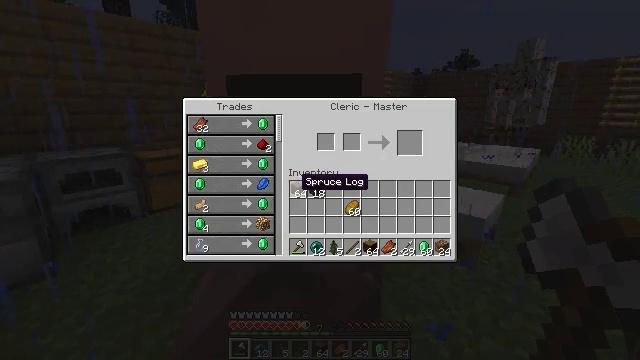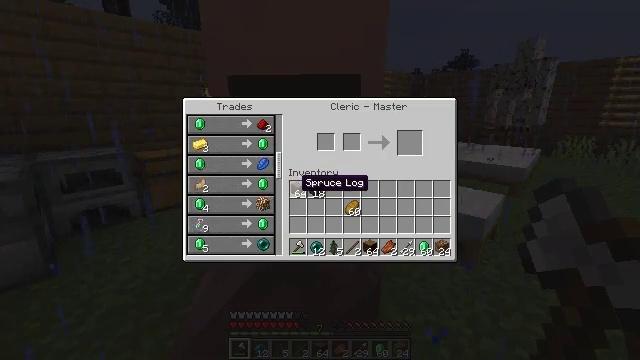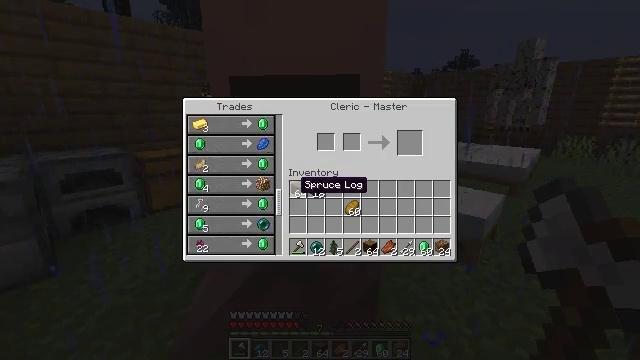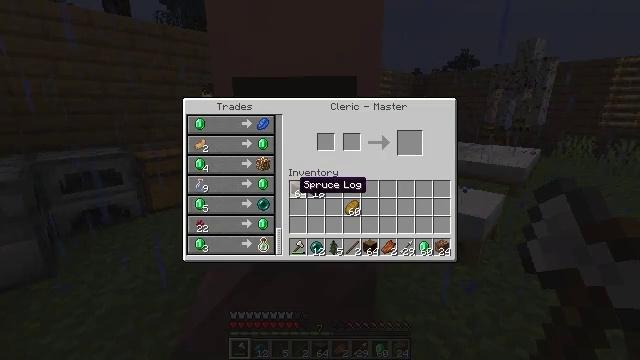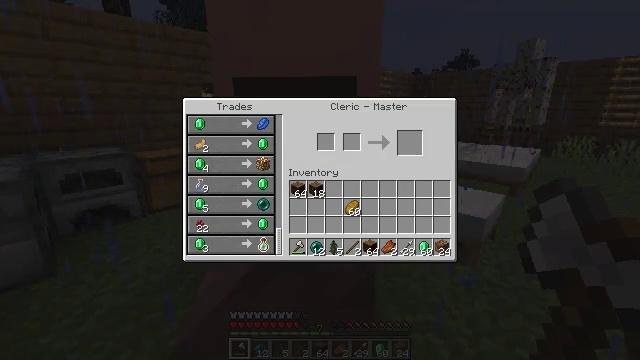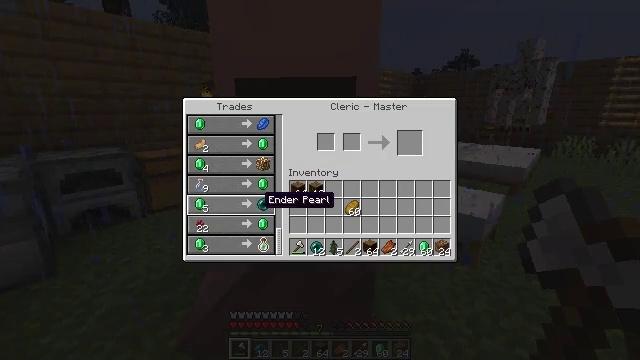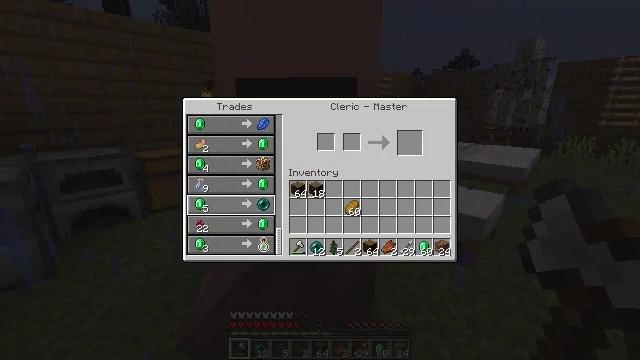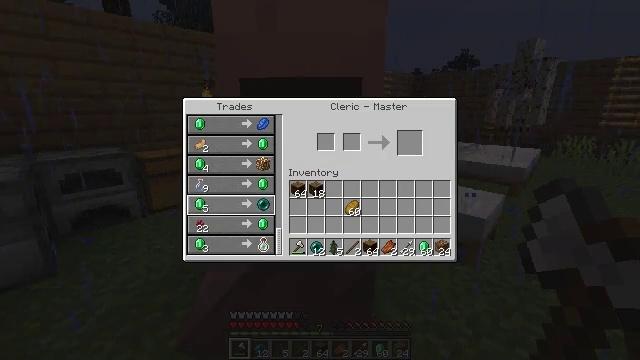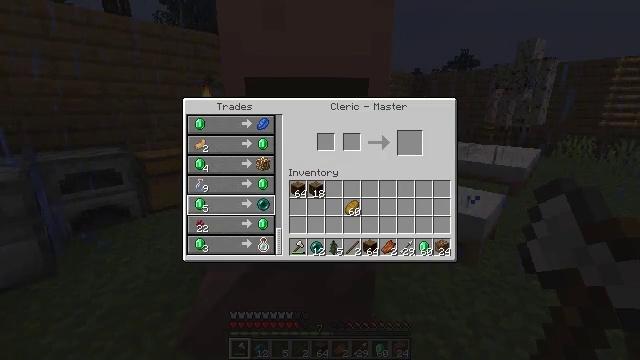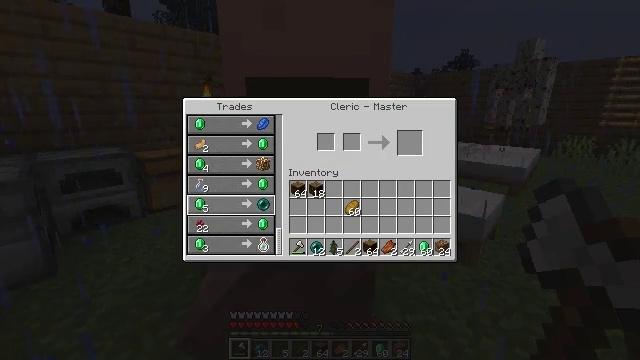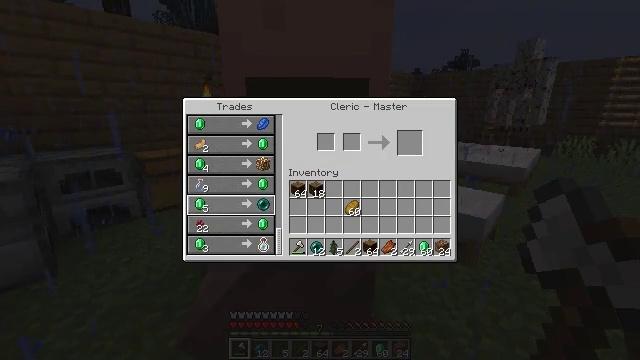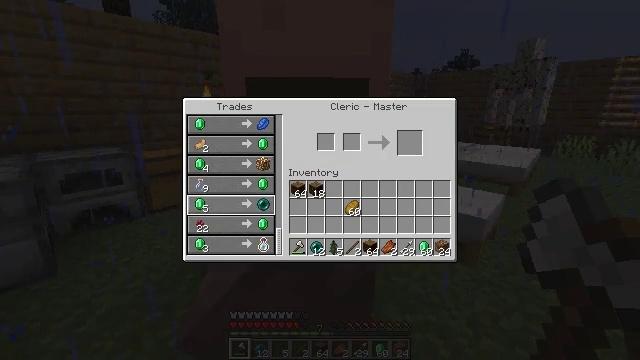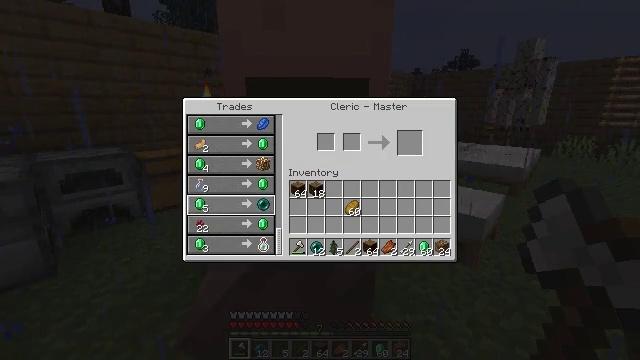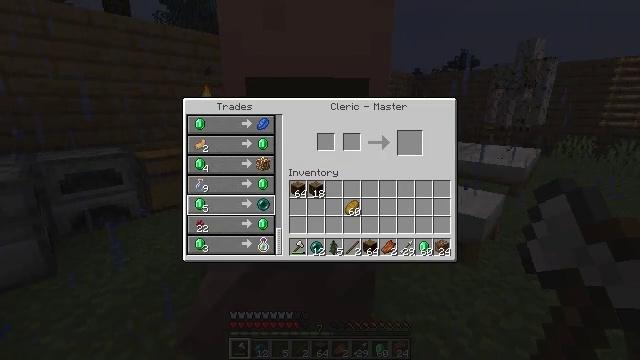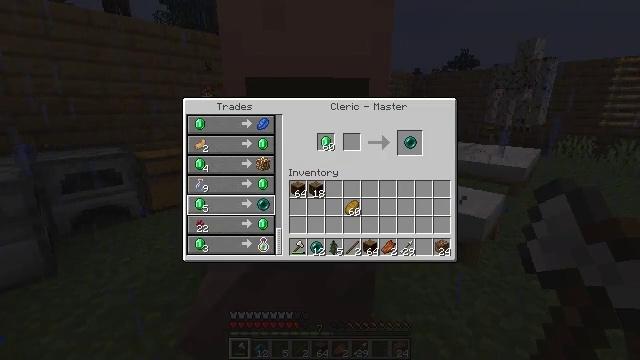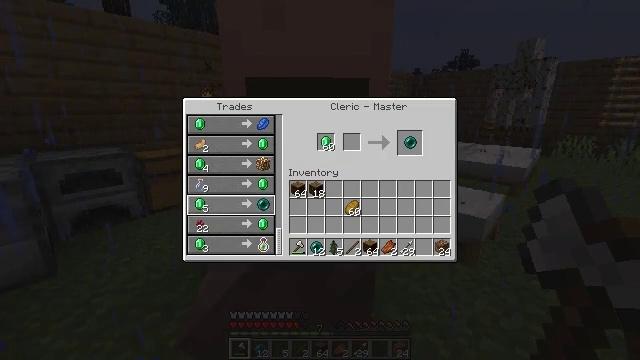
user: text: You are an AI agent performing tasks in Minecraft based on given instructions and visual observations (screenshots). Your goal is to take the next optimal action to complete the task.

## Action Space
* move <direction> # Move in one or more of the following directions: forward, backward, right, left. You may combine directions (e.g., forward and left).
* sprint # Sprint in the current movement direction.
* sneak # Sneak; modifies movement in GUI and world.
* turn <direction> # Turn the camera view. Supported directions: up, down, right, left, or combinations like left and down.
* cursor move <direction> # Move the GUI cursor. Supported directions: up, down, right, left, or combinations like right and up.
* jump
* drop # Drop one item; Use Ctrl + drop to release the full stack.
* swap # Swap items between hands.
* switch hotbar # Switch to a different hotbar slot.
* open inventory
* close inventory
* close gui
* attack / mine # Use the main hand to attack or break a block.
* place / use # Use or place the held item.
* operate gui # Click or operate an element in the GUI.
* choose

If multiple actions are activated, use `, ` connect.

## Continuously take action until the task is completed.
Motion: motion action
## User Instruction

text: Synthesize an ender pearl.
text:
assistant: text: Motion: no_op
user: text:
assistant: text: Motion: no_op
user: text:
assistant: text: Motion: no_op
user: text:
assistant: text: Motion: no_op
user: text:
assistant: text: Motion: cursor move left and down
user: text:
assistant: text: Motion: cursor move left
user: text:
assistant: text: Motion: no_op
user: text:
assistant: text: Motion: no_op
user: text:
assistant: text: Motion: no_op
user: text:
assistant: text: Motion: no_op
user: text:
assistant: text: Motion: sneak
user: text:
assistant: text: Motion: sneak
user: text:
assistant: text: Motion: sneak
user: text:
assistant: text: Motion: sneak, operate gui
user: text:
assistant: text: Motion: sneak, operate gui
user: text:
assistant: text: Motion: sneak, cursor move right and up, operate gui
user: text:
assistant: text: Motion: sneak, cursor move right and up
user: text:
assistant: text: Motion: sneak, cursor move right and up
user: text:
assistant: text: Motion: sneak
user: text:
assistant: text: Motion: sneak
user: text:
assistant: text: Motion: sneak, cursor move right
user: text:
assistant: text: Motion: sneak
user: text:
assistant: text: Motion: sneak
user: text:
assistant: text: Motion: sneak, cursor move right
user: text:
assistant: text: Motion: sneak
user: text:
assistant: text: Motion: sneak, operate gui
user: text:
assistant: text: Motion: sneak, operate gui
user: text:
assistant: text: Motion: sneak, operate gui
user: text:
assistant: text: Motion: sneak
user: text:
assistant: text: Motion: sneak